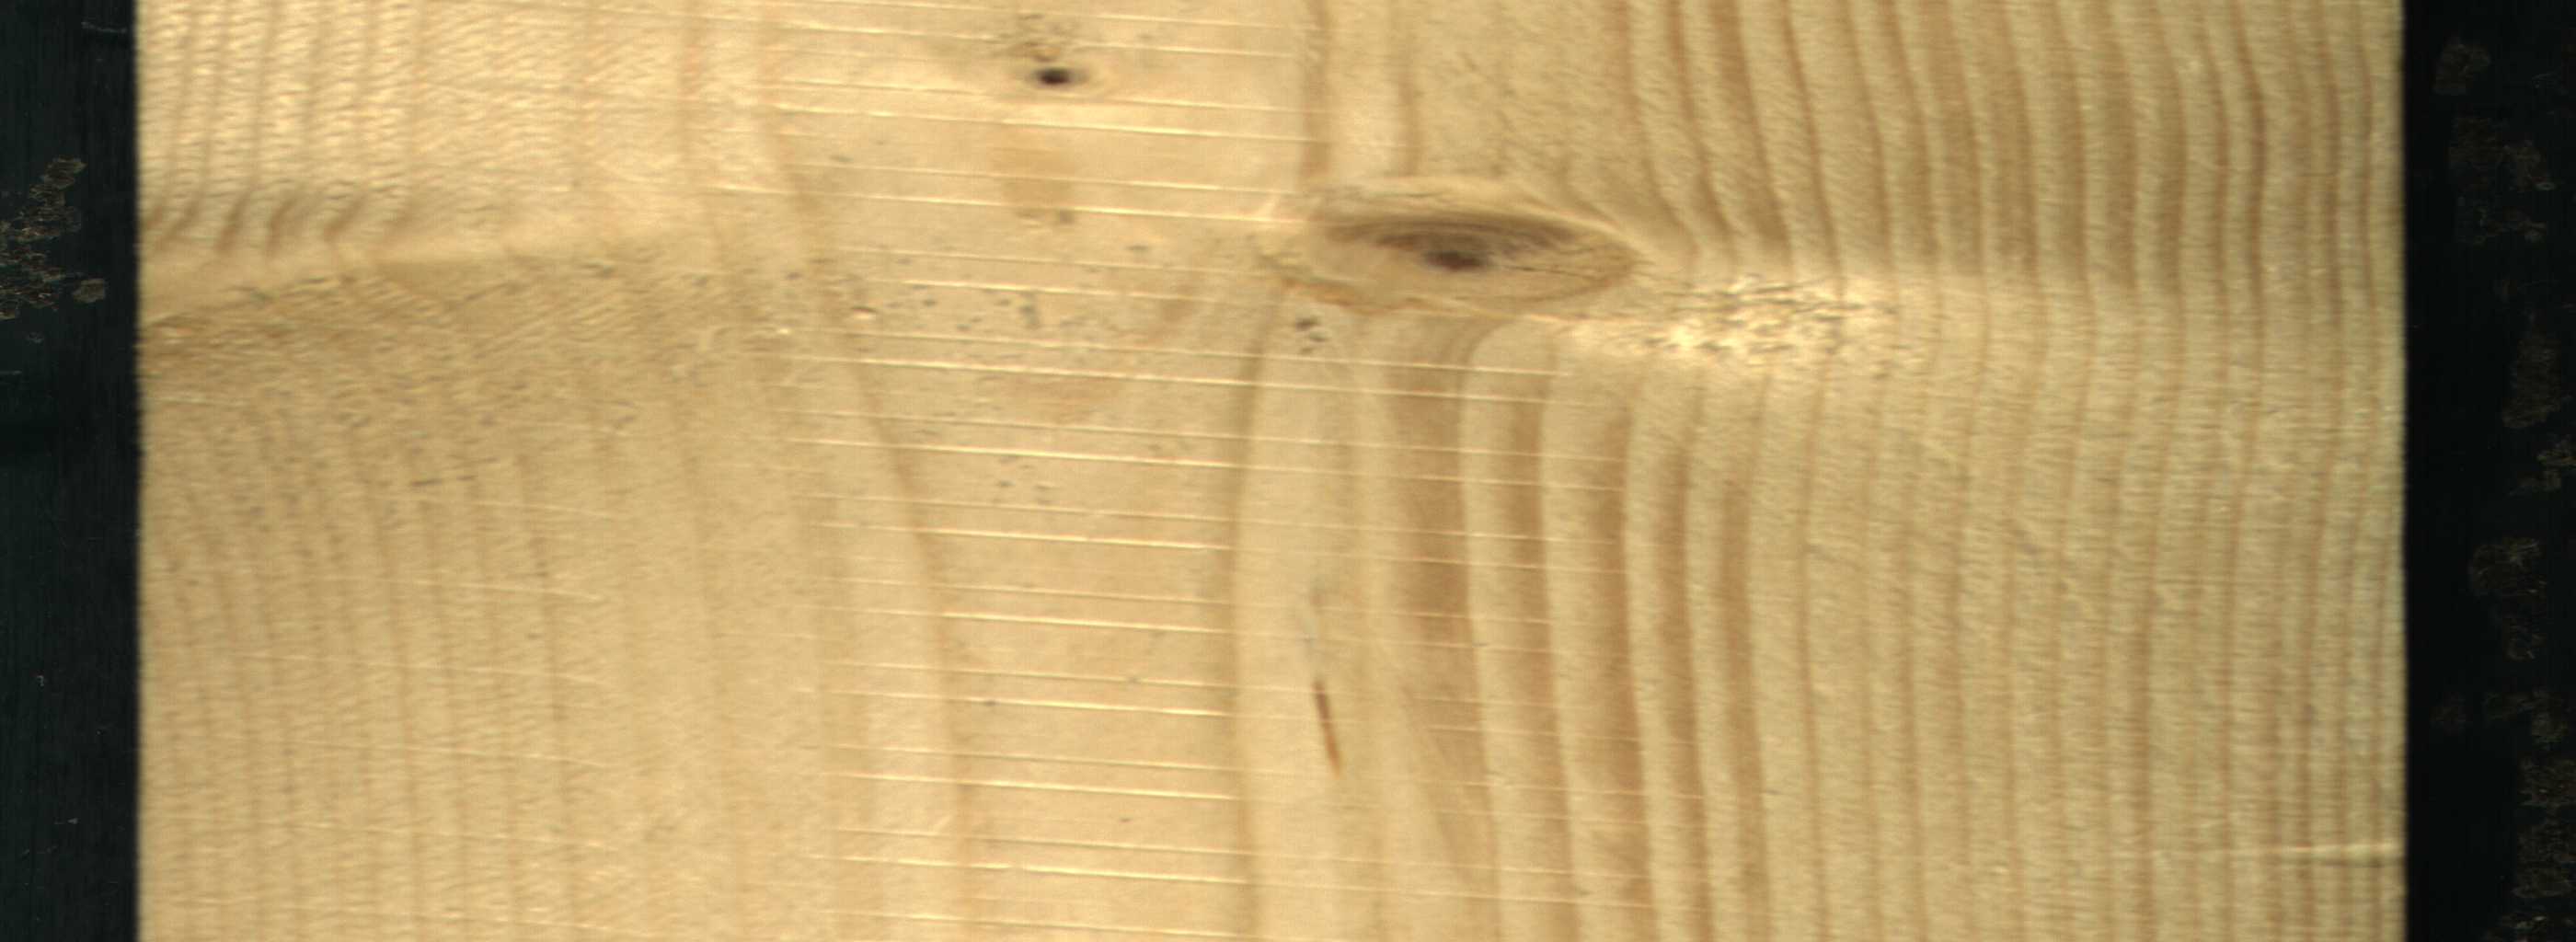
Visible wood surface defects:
resin
Live_Knot
Live_Knot